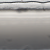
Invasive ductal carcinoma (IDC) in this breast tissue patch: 0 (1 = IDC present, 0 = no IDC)